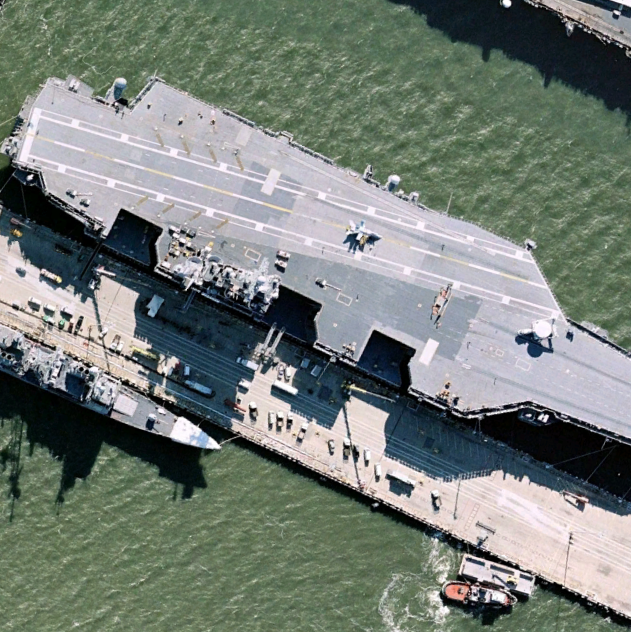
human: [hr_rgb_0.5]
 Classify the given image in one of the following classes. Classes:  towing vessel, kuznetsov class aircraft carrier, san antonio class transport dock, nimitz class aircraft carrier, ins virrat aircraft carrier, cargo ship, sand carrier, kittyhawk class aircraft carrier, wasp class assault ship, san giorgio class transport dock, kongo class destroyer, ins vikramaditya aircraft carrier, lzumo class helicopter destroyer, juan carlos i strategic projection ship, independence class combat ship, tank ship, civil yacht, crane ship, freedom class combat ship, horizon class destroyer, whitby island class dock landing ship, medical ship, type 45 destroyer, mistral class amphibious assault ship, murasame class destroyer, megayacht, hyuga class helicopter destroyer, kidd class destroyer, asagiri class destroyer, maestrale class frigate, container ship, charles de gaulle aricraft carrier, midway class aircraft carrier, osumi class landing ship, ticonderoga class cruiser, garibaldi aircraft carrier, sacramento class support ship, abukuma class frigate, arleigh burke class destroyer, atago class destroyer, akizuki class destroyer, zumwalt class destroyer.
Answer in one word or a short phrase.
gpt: Nimitz class aircraft carrier